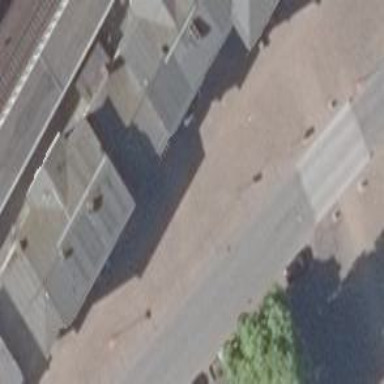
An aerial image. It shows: Train station building.